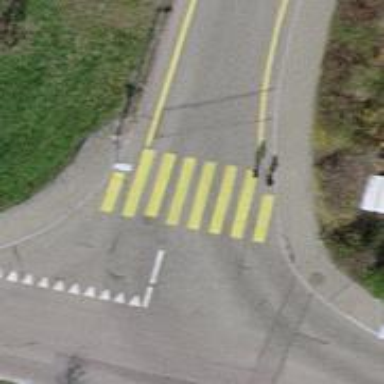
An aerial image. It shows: Marked asphalt footway with zebra crossing.